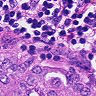
Metastatic tissue present: yes